Рабочее напряжение лампочки, вольтамперная характеристика которой приведена на рисунке, равно $3.5~ В$ (кривая обрывается при напряжении $4 ~В$ - лампочка перегорает). Две такие лампочки соединяют последовательно и подключают к мощному источнику напряжением $5~ В$.
Какой ток при этом потечет по цепи?
Какой резистор нужно подключить параллельно одной из лампочек, чтобы напряжение на другой составило $3.5~ В$?
Перегорит ли какая-нибудь из лампочек, если этот резистор заменить еще одной такой же лампочкой?
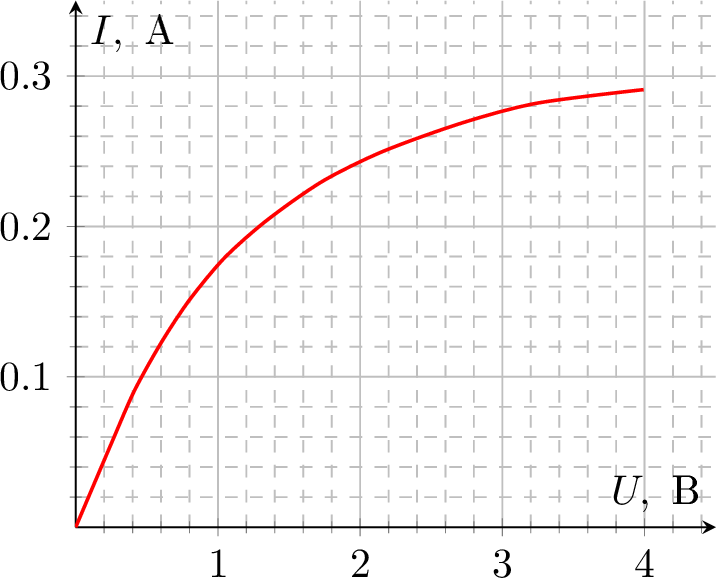
Темы:
T, Электричество, Цепи, Нелинейный элемент, Всероссийские, Обработка графика